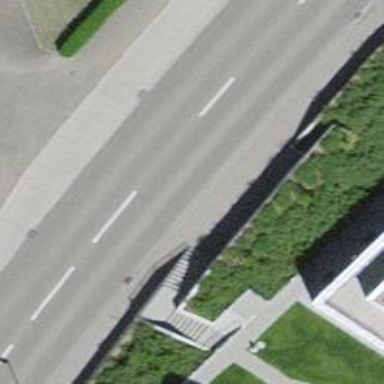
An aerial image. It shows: Secondary road with asphalt surface.